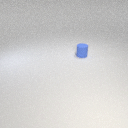
small blue rubber cylinder